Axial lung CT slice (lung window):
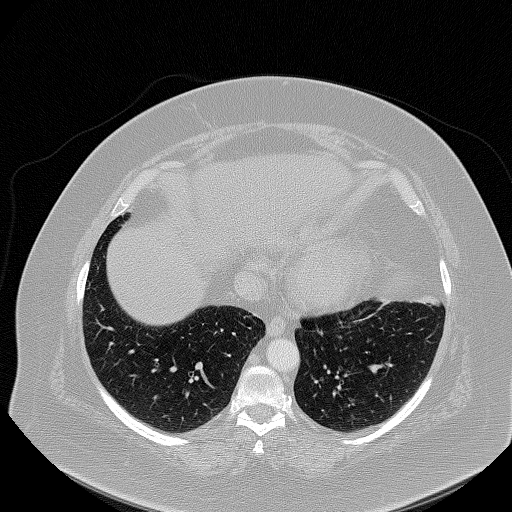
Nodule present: no